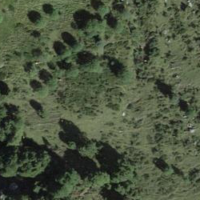
EUNIS habitat code: 32
Species observed at this site:
Horminum pyrenaicum